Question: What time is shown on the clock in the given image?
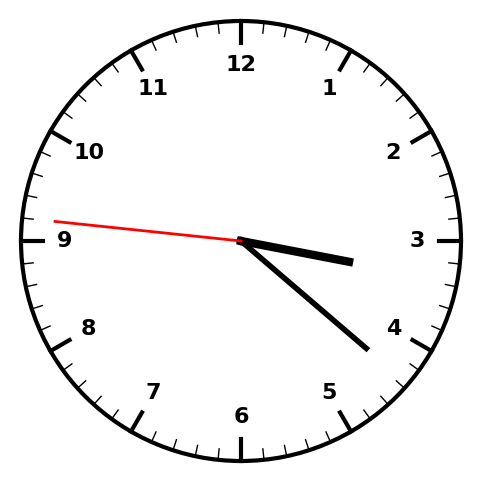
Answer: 03:21:46